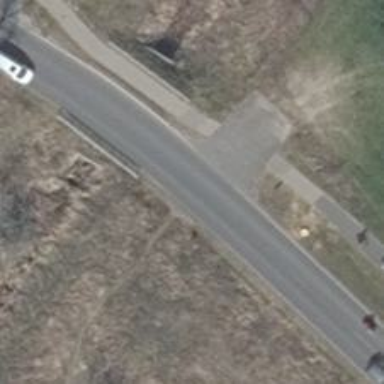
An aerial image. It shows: Tertiary road with asphalt surface.